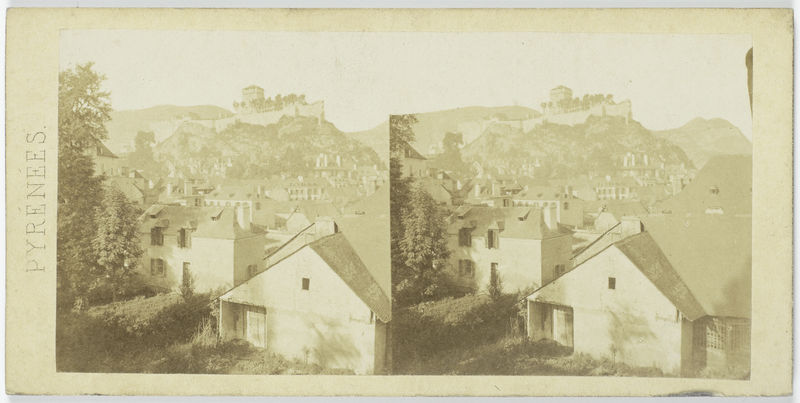
Titel: Côte Sud de la ville de Lourdes (no. 117)
Standort: Amsterdam
Institution: Rijksmuseum
Schlagwörter: village, chateau, noir et blanc, photo, pyrénées, daguereotype